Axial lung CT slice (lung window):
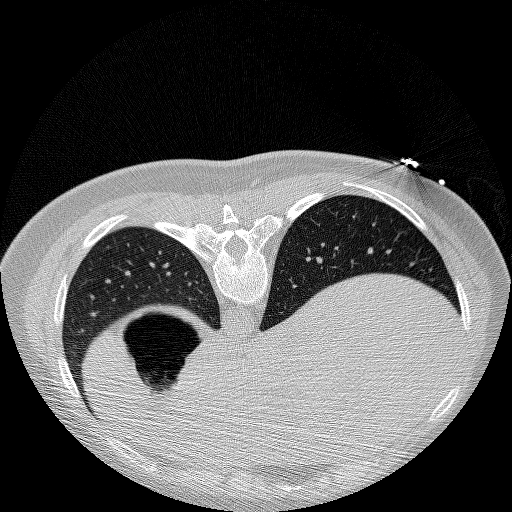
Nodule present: no